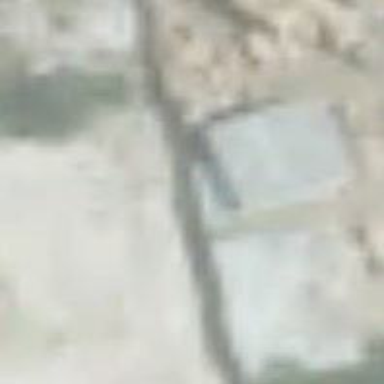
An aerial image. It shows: Shed building.